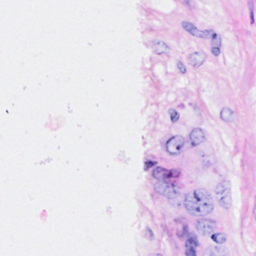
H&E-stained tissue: Breast